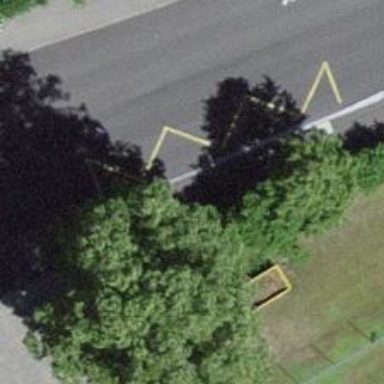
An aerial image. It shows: Bus stop with shelter. It is platform for public transport.